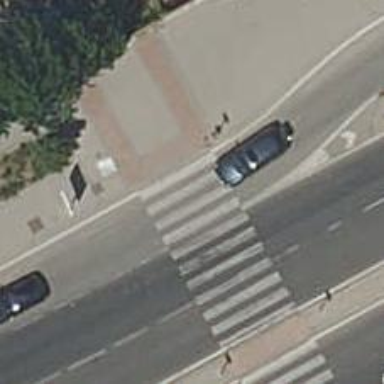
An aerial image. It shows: Road crossing with traffic signals.